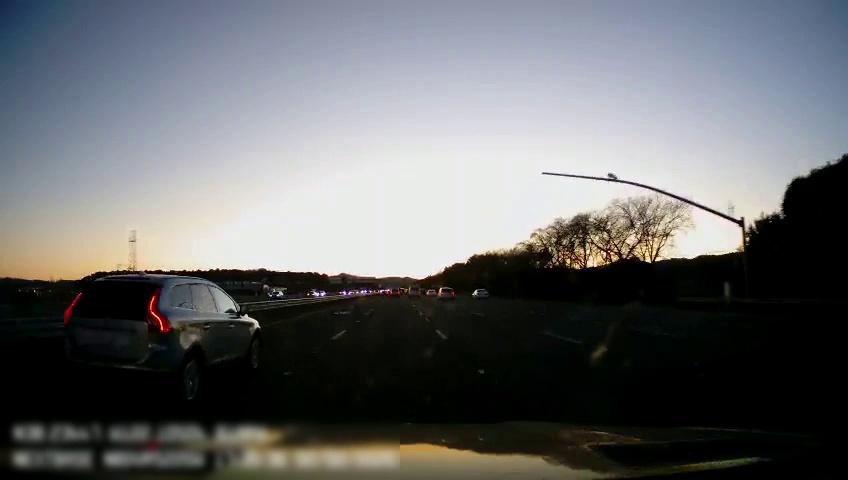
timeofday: Dusk/Dawn/Twilight
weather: Sunny
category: Drivable Space
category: Vehicles | SUV
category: Vehicles | Car
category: Vehicles | Car
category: Vehicles | SUV
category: Vehicles | Car
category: Vehicles | Van
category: Vehicles | SUV
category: Lanes | Alternate Lane
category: Lanes | Current Lane
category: Lanes | Current Lane
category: Lanes | Alternate Lane
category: Lanes | Alternate Lane